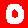
Digit: 0